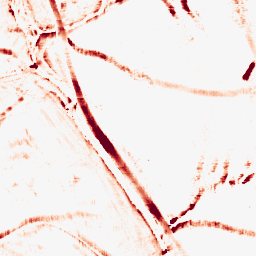
Category: morphological
Decomposition family: morphological_square
Decomposition parameters: operation: opening
size: 10
Upsampling method: sinc_hamming
Upsampling parameters: scale: 8
kernel_size: 16
Upsampling scale: 8